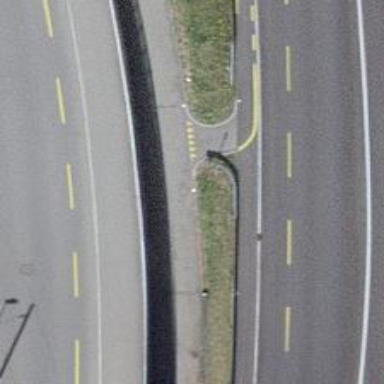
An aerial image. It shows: Asphalt cycleway.